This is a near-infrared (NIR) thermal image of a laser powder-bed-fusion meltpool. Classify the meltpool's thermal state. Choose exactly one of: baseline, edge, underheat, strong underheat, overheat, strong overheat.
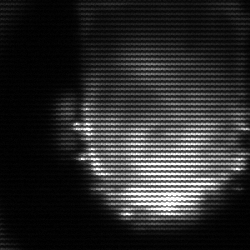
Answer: baseline